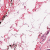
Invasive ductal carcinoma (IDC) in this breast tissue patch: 0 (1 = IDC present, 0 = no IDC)